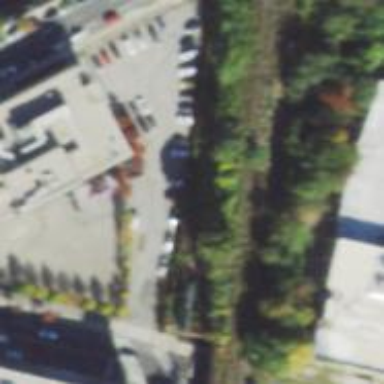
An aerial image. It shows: Abandoned railway yard.